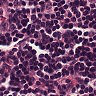
Metastatic tissue present: no